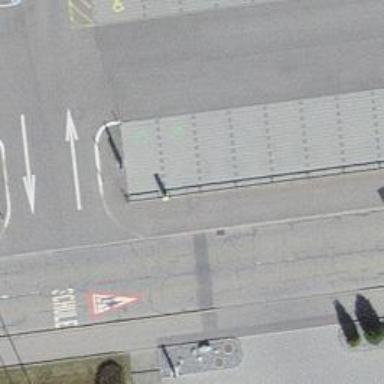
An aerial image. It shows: Charging station.